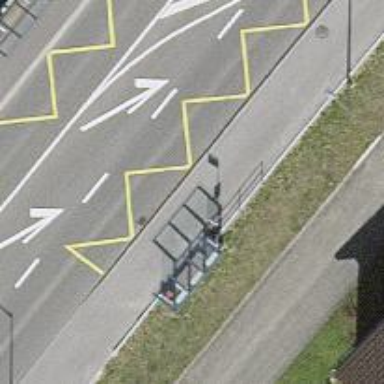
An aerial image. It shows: Bus stop with shelter. It is platform for public transport.